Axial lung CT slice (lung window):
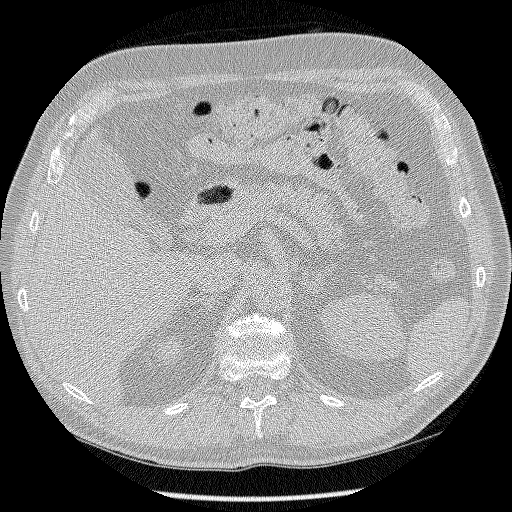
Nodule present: no